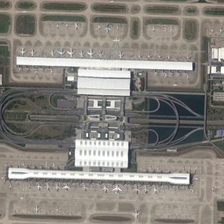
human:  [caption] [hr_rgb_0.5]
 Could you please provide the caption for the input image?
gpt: many planes are orderly in an airport .

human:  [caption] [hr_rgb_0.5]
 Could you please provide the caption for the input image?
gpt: many planes are orderly in an airport .

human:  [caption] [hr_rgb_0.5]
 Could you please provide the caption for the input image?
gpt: many planes are orderly in an airport .

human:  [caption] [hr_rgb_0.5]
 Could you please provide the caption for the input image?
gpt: many planes are orderly in an airport .

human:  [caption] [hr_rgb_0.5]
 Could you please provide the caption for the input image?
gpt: many planes are orderly in an airport .